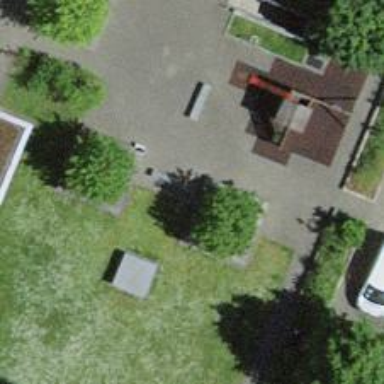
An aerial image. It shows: Concrete bench.